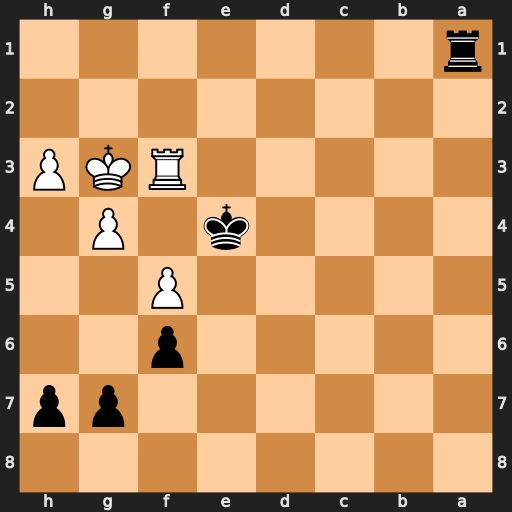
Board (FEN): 8/6pp/5p2/5P2/4k1P1/5RKP/8/r7
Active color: b
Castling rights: -
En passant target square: -
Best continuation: Rg1+ Kf2 Rf1+ Kxf1 Kxf3